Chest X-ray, PA view. Patient: 54 years old, sex F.
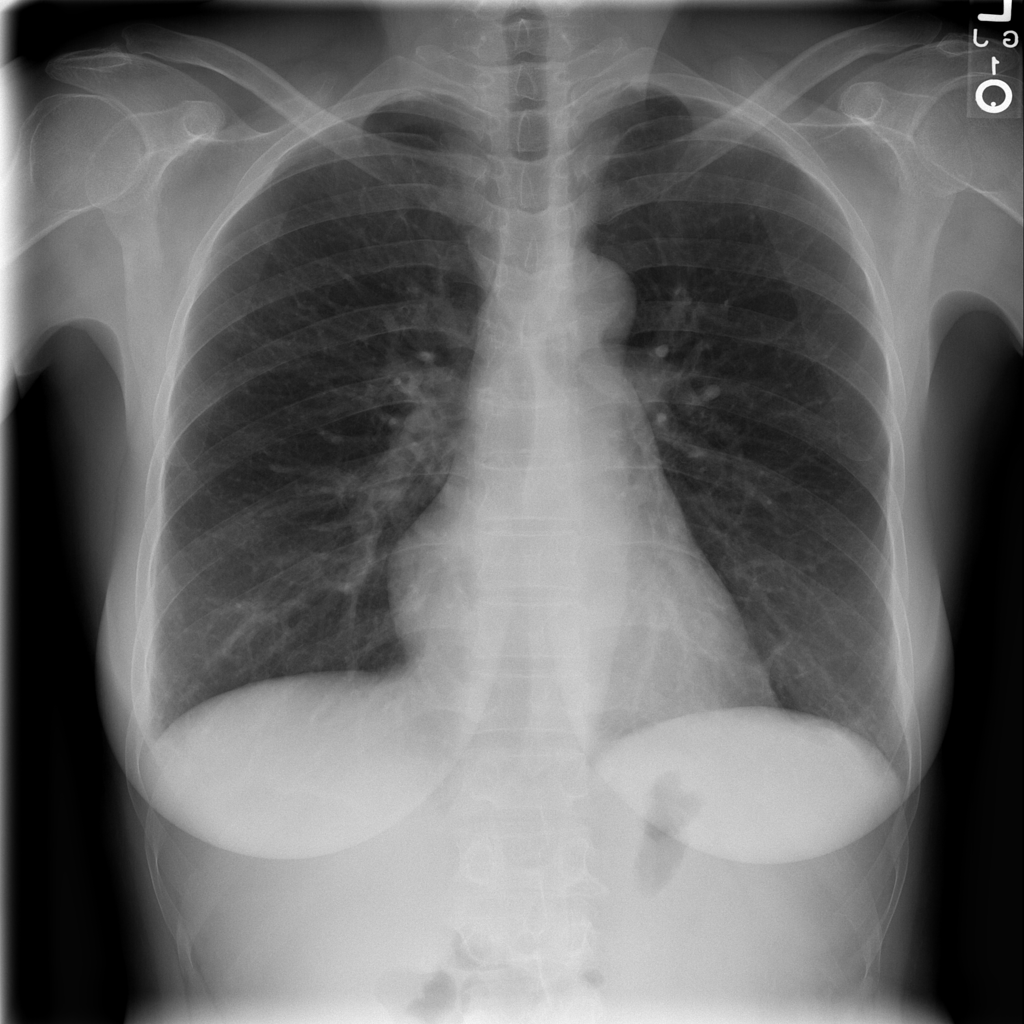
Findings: No Finding